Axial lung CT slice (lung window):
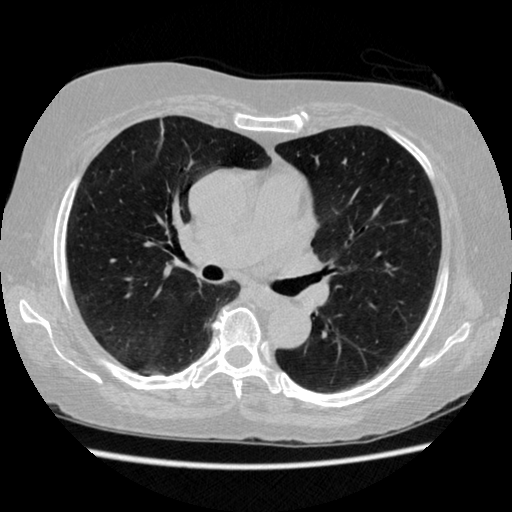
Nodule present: no